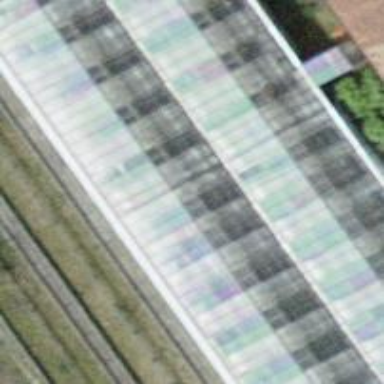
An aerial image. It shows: Greenhouse.